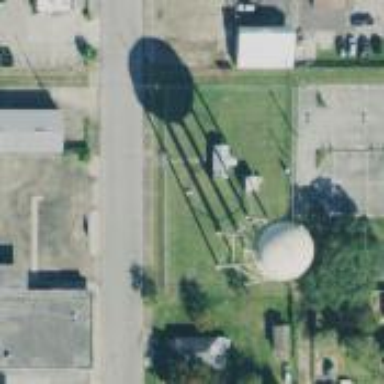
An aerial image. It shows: Water tower that is man-made.